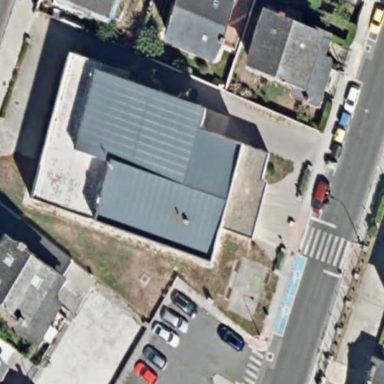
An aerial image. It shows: Public building used as community center.